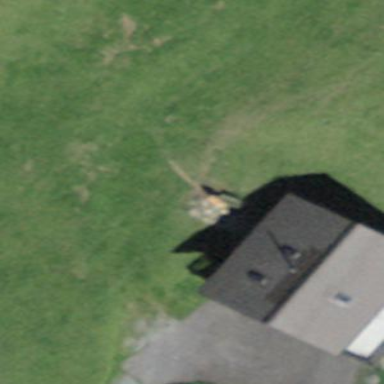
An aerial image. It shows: Farm building.